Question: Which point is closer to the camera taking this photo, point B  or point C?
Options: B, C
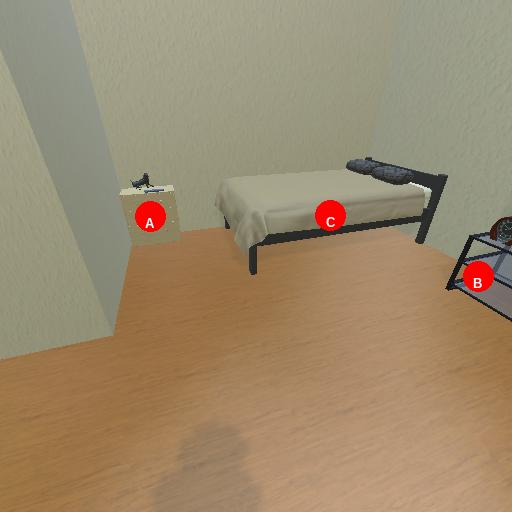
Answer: B